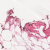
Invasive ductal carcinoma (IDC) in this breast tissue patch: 0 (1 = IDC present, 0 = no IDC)